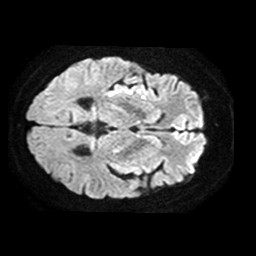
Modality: TRACE
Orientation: axial
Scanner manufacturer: philips
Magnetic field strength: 1.5 T
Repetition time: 3.542 s
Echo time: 0.09411 s